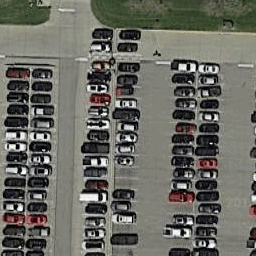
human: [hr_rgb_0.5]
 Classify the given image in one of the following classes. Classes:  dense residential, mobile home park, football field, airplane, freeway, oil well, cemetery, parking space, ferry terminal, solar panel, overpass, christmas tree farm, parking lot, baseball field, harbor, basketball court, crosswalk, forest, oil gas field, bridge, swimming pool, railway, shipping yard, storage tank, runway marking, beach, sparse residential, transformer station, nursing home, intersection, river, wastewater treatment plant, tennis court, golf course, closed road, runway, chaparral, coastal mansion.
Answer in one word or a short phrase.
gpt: parking lot